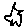
Label: star